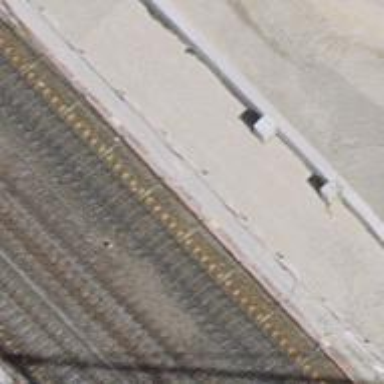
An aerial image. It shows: Single electrified railway track with contact line.